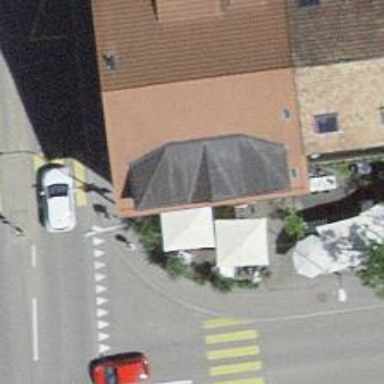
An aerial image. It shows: Restaurant.